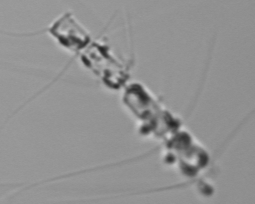
Label: Chaetoceros